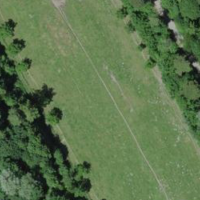
EUNIS habitat code: 44
Species observed at this site:
Equisetum hyemale